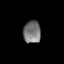
Tissue: lung
Cell type: Epithelial cells
Senescence score: 0.5583
Nuclear area (px): 380
Mean DAPI intensity: 119.216